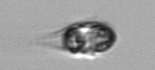
Label: Mesodinium